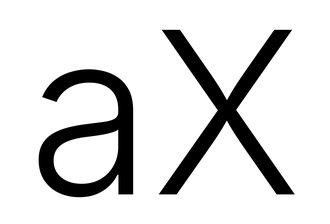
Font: Inter_Light